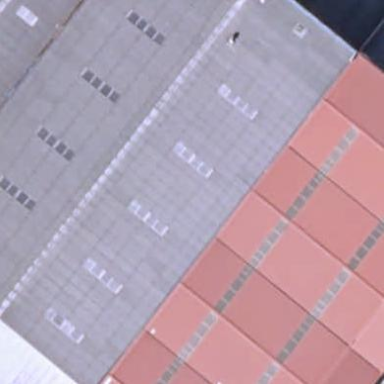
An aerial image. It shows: Industrial building.